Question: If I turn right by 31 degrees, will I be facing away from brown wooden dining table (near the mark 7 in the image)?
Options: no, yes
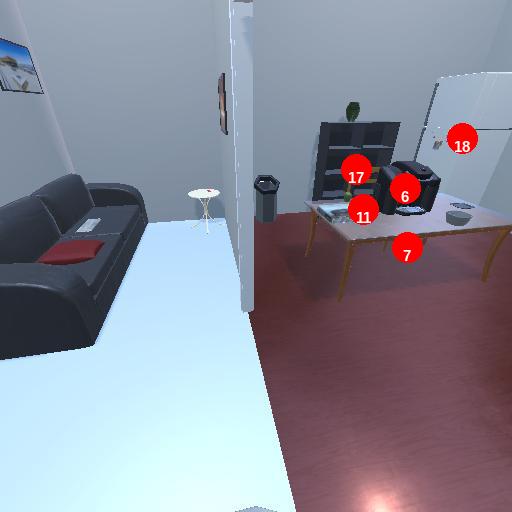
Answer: no